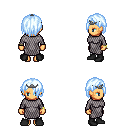
a pixel art fantasy rpg character, female body template, human, tanned skin, chain mail, white pants, white cyan bangs hairstyle, iron tiara, bracelets, black shoes, four views (front, back, left, right), 2x2 character sprite sheet, small pixel art, hard edges, no anti-aliasing